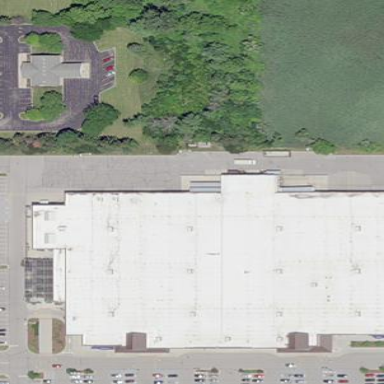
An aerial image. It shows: Supermarket building.